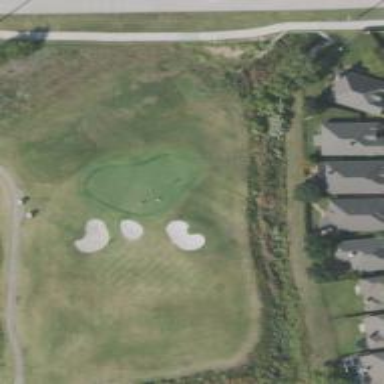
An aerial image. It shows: View of golf hole.